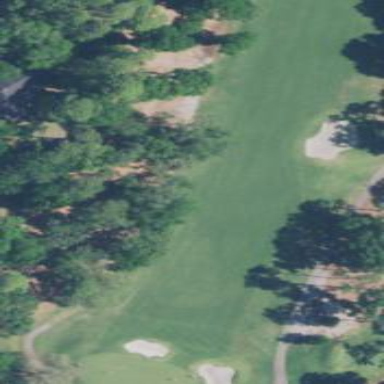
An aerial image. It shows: Scenic golf fairway.